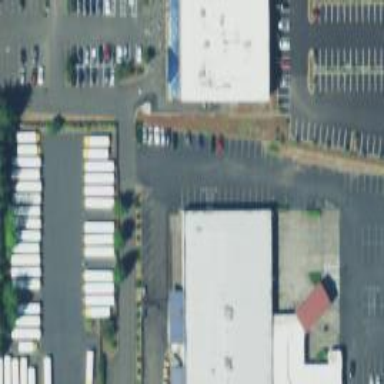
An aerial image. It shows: Parking space is available.